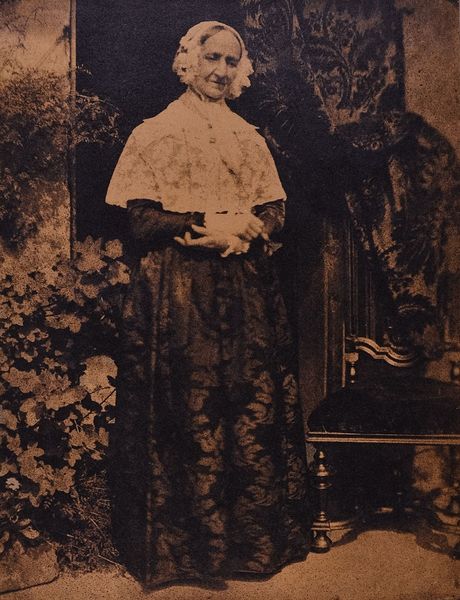
Titel: Mrs. Rigby
Künstler: David Octavius Hill
Standort: Hamburg
Institution: Museum für Kunst und Gewerbe Hamburg
Schlagwörter: frau, stuhl, haube, gesten, portrait, figur, kopfbedeckung, papier, foto, fotografie, photographie, photo, karton, lichtbild, bildwerke, angewandte und bildende kunst, hessische systematik, porträt, armhaltungen, porträtfotografie, porträtphotographie, pigmentdruck, kartonpassepartout